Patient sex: M
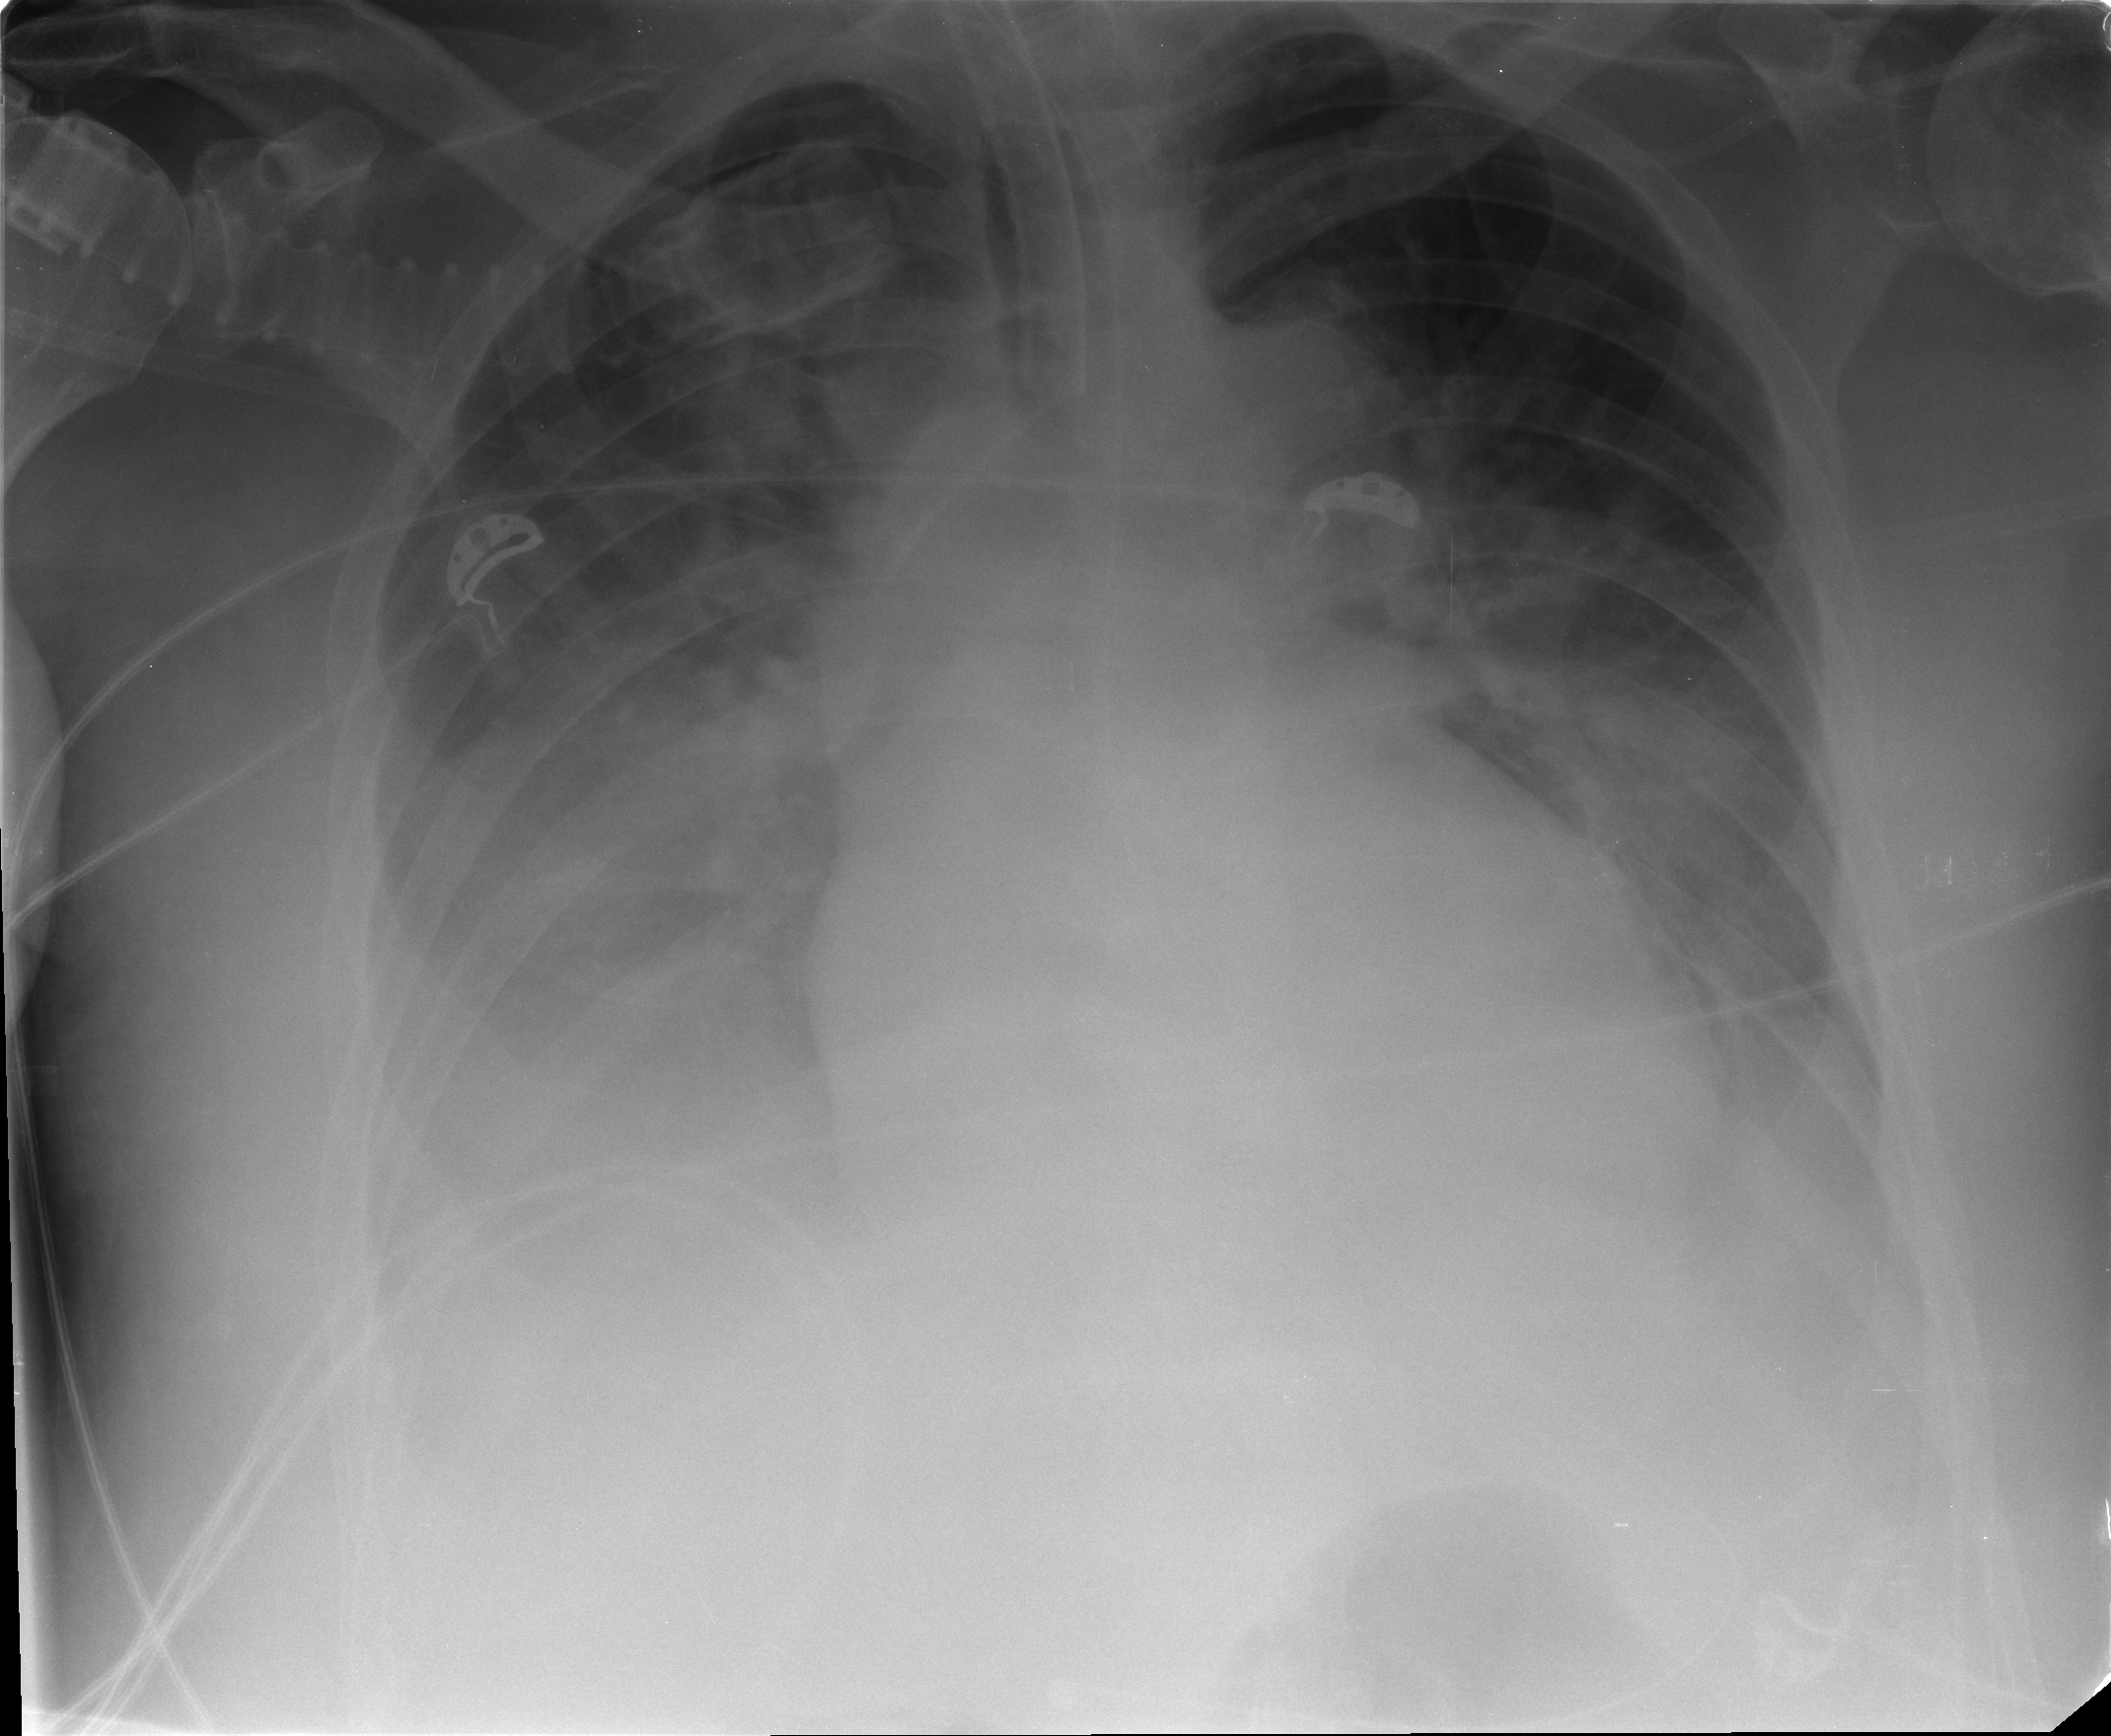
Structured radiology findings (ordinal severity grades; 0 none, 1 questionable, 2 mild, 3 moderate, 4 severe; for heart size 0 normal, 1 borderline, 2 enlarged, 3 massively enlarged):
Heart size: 1
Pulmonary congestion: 2
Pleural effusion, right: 3
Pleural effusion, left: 2
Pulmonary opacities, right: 3
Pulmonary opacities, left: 3
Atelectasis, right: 0
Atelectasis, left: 0